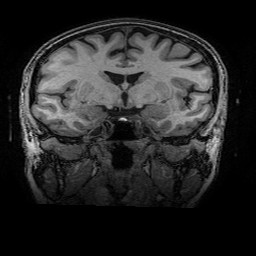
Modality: T1w
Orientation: sagittal
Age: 61
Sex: female
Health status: healthy
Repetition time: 2.53 s
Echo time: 0.0034 s